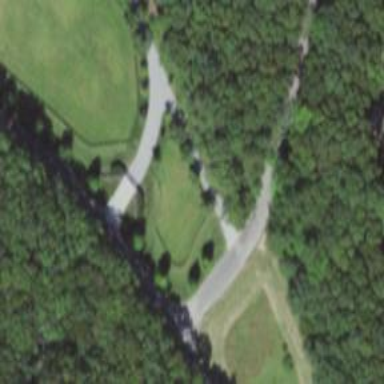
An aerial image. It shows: Driveway.